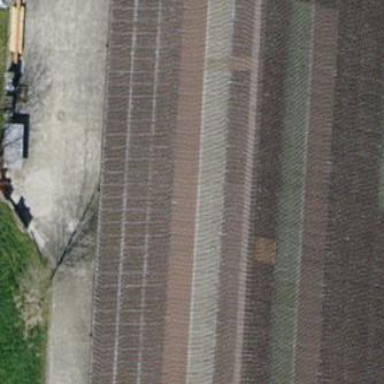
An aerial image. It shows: Warehouse.